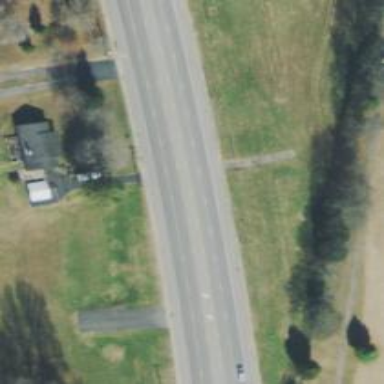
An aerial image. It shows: Trunk highway.